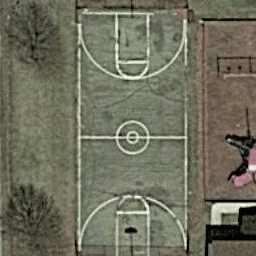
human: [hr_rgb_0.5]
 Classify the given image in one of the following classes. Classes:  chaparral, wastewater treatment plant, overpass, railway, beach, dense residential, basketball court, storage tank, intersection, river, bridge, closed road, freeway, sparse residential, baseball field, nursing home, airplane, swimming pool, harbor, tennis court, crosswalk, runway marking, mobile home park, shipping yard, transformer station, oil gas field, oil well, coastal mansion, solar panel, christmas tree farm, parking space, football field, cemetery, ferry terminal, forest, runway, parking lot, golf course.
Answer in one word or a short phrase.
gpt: basketball court